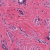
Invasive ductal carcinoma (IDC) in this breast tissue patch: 0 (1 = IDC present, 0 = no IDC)